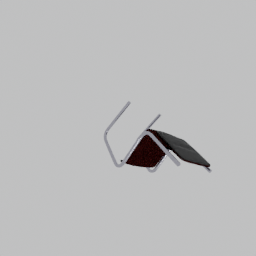
Label: furniture